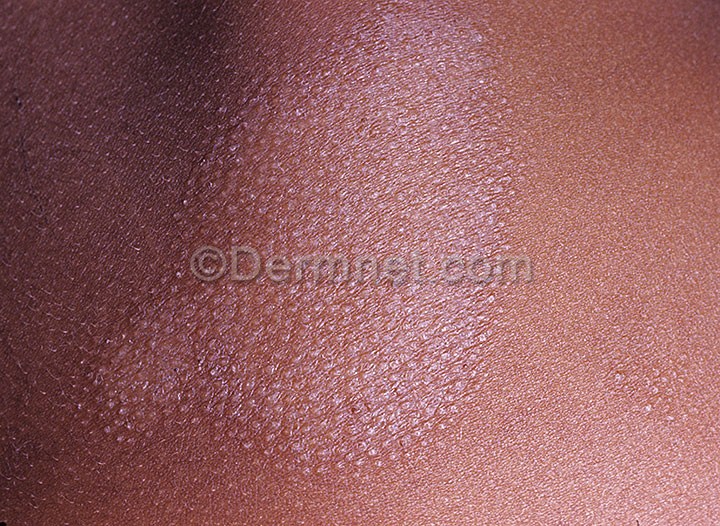
Disease: Psoriasis pictures Lichen Planus and related diseases